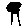
Label: tree